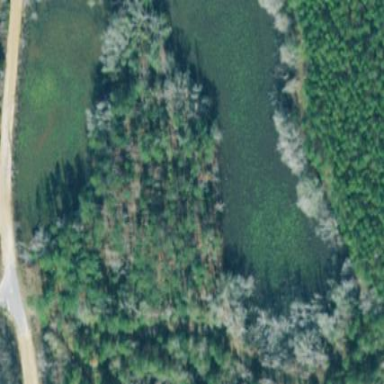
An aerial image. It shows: Marshy wetland area.